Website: apple
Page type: account-selection
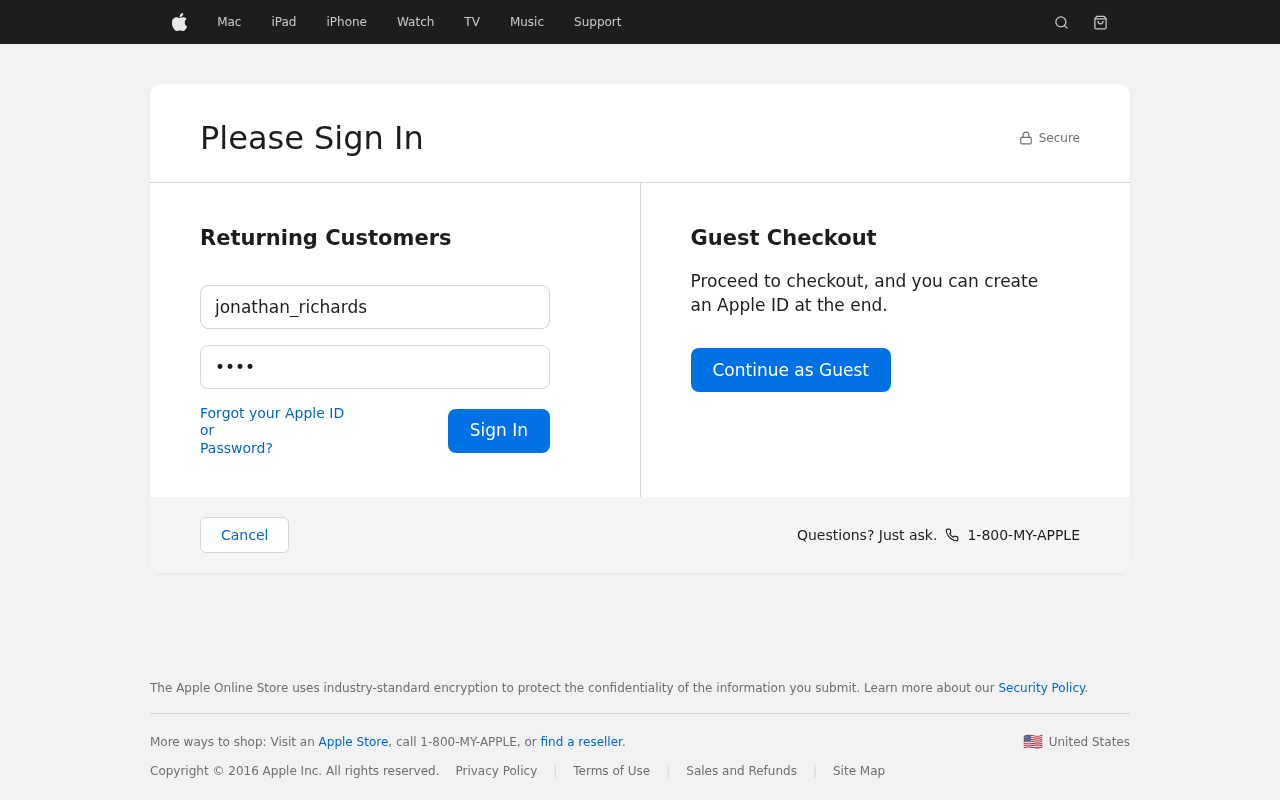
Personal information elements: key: PII_LOGIN_USERNAME
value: jonathan_richards